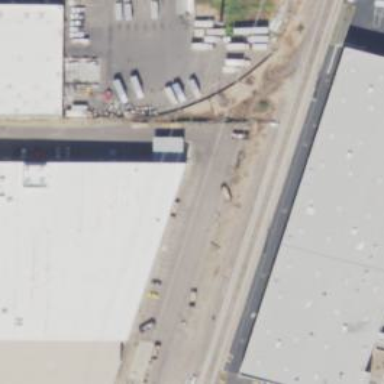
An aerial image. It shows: Rail spur service.